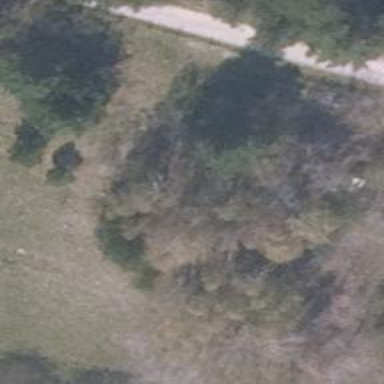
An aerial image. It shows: Landscape with heath vegetation.